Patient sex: M
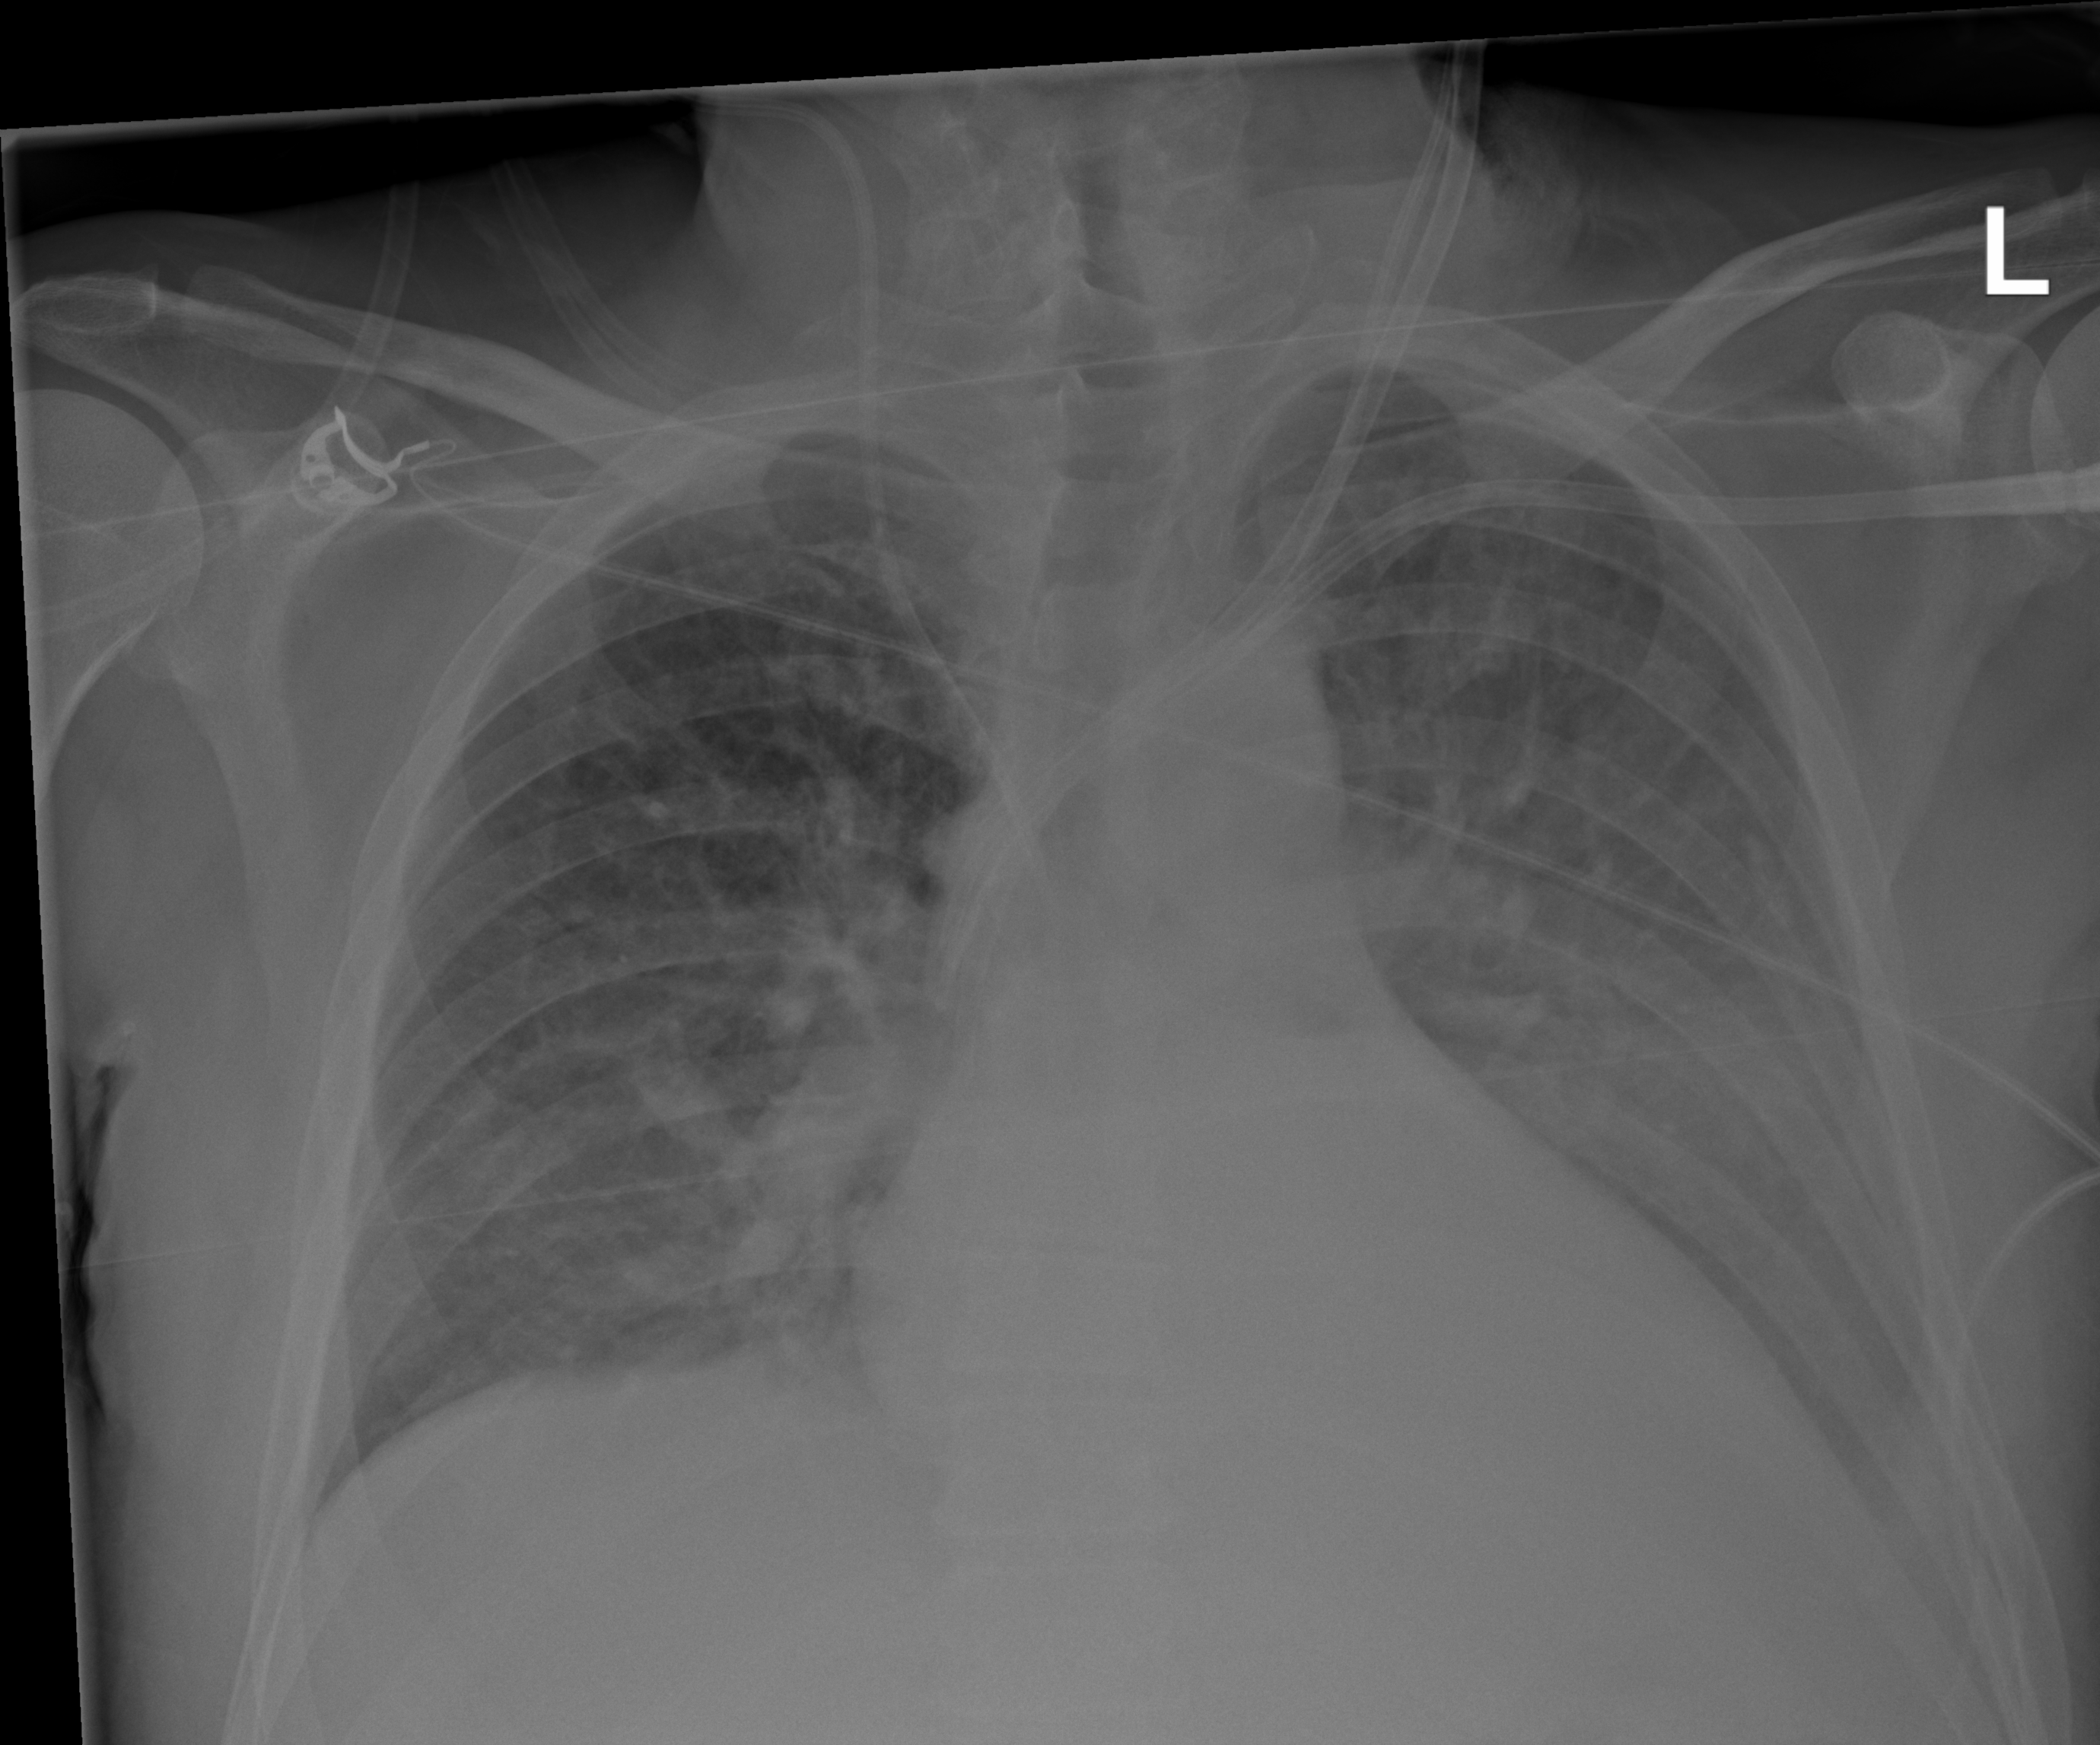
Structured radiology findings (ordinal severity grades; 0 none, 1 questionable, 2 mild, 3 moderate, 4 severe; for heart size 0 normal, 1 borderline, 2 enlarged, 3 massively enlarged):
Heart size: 0
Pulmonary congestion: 2
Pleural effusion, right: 0
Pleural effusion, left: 3
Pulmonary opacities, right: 0
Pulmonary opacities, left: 0
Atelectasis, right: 0
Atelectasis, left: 2